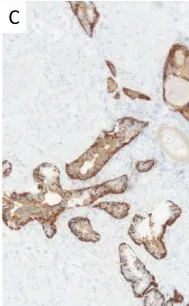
Histopathological examination findings. The transurethral resection biopsy (5 g). Showed benign prostatic hyperplasia. The estimated total weight of the prostate at the time of transurethral resection was 16 g. The 34betaE12 anti-cytokeratin monoclonal antibody was positive in all specimens. Original magnification: x40.
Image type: pathology (immunostaining)